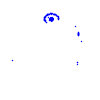
Particle: pion